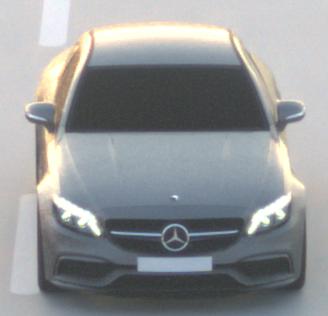
Make: Mercedes-Benz
Model: C 43 AMG
Detailed model: C-Class (205) AMG Limousine
Model produced from: 2016/10
Model produced until: 2018/04
Doors: 4
Color: gray
Road condition: dry road
Daytime: dawn
Contrast: medium contrast